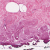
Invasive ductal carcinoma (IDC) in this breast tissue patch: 0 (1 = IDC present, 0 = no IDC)